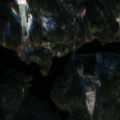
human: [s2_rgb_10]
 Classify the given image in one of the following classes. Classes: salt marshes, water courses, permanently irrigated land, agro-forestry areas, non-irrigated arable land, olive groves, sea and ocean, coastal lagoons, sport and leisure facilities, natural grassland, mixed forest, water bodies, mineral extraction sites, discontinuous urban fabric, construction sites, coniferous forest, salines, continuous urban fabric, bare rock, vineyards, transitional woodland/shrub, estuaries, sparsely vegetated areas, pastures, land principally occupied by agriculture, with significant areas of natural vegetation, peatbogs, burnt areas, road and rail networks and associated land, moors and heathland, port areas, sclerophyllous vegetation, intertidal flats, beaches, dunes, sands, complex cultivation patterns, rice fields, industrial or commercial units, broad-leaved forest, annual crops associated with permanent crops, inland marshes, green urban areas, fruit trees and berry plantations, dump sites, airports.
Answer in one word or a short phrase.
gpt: coniferous forest, water bodies